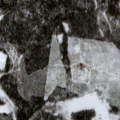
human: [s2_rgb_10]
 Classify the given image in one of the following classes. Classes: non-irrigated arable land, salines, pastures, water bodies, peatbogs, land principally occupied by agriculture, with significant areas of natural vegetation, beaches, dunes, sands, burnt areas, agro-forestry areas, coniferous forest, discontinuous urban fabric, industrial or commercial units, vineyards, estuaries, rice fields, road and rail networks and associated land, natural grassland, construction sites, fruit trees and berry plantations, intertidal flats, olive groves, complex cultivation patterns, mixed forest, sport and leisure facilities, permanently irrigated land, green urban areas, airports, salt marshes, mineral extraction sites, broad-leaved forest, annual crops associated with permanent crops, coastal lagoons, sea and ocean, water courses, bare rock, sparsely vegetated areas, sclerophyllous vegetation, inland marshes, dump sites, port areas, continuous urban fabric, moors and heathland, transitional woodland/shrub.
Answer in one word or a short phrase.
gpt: coniferous forest, mixed forest, transitional woodland/shrub